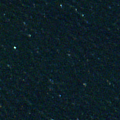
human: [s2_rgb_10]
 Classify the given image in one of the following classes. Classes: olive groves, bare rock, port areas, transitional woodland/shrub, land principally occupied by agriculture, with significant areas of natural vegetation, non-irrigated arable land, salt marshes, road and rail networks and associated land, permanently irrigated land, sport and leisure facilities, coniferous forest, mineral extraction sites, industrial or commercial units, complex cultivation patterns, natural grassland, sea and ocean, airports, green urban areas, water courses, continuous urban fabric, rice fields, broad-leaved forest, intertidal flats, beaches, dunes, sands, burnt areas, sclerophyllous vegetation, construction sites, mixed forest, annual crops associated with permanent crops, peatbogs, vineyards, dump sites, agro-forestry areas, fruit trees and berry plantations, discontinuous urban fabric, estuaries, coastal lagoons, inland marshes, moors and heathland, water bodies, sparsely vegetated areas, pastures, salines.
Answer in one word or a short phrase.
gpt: sea and ocean